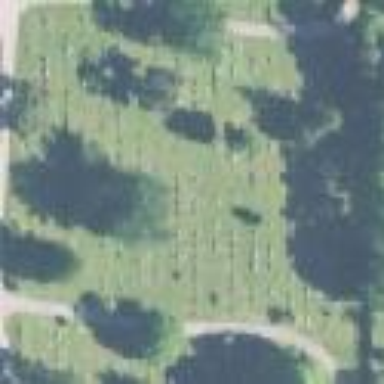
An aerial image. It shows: Cemetery.